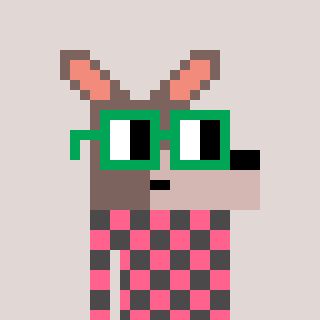
a pixel art character with square green glasses, a kangaroo-shaped head and a grayscale-colored body on a warm background